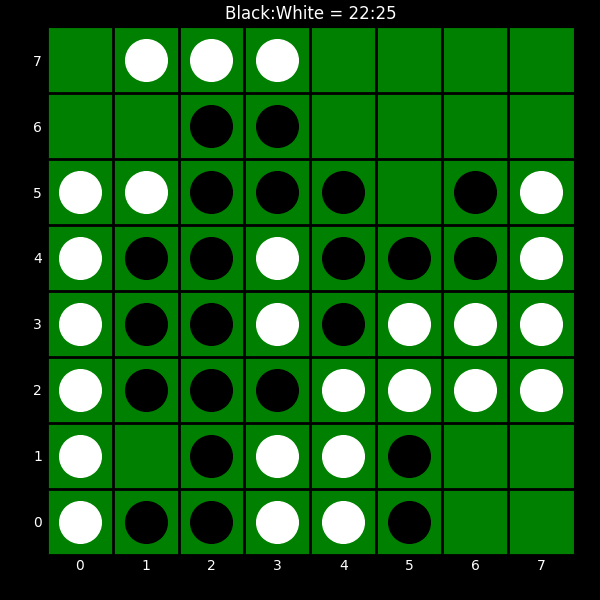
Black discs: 22
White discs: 25